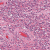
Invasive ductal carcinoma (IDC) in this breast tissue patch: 1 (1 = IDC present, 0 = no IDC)